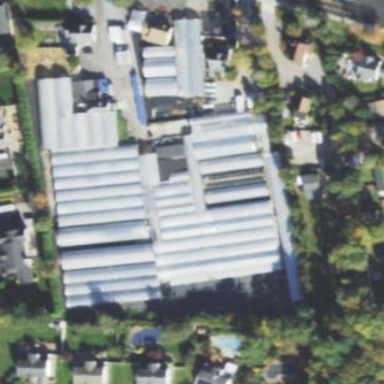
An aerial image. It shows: Greenhouse.